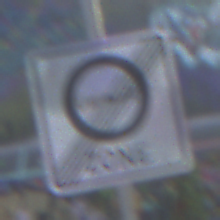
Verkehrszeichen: EndeUmweltzone
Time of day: MorningAfternoon
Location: Outdoor (Urban)
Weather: PartlyCloudy
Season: NotSpecified
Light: Natural